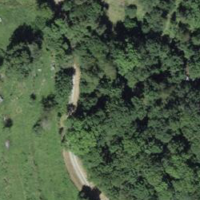
EUNIS habitat code: 45
Species observed at this site:
Tussilago farfara